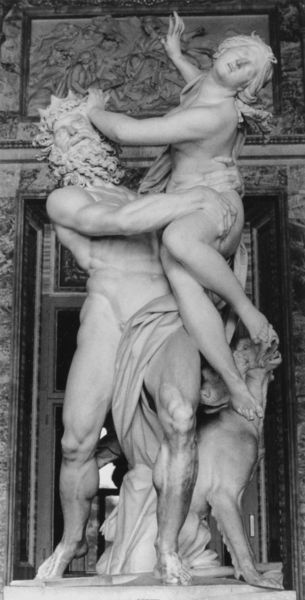
Titel: Pluto und Proserpina
Künstler: Giovanni Lorenzo Bernini
Institution: Rom, Villa Borghese
Schlagwörter: akt, gott, hand, kampf, mann, nackt, wolf, fenster, frau, marmor, hund, tier, tuch, bart, falten, sockel, stein, tragen, vollbart, innenraum, figur, innen, krone, renaissance, skulptur, statue, wild, muskeln, stuck, knie, flucht, raub, dynamik, mythologie, göttin, götter, zeus, griechisch, löwe, drache, abwehr, europa, dreiköpfig, hades, unterwelt, michelangelo, rhythmus, tuck, wehrhaft, neptun, wehren, poseidon, sabinerin, flieht, euridike, a, e, raub der proserpina, ephesis